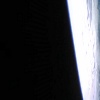
Label: space